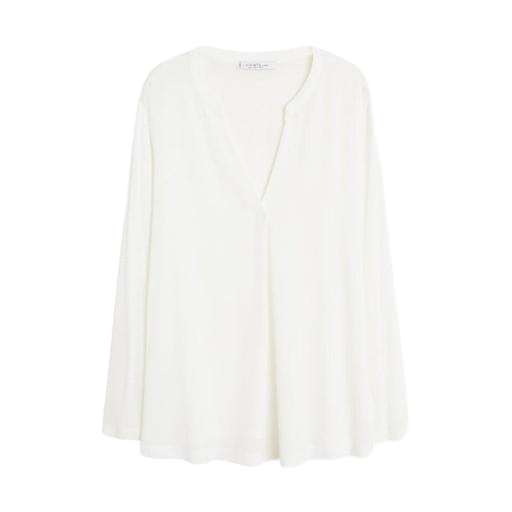
white henley long-sleeved ribbed-jersey top, white v-neck long-sleeve top, white jersey long-sleeve shirt, white background